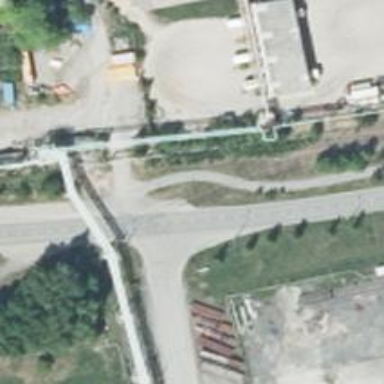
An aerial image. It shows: Railway level crossing.